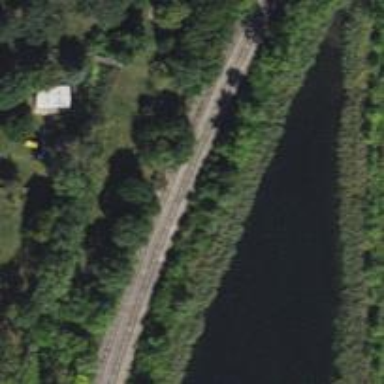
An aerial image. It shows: Railway track.